高三 · 代数
如果函数 $y=f(x)$ 的导函数的图象如图所示, 给出下列判断:

(1)函数 $y=f(x)$ 在区间 $\left(-3,-\frac{1}{2}\right)$ 内单调递增;

(2)函数 $y=f(x)$ 在区间 $\left(-\frac{1}{2}, 3\right)$ 内单调递减;

(3)函数 $y=f(x)$ 在区间 $(4,5)$ 内单调递增;

(4) 当 $x=2$ 时, 函数 $y=f(x)$ 有极小值;

(5)当 $x=-\frac{1}{2}$ 时, 函数 $y=f(x)$ 有极大值.

则上述判断中正确的是( )
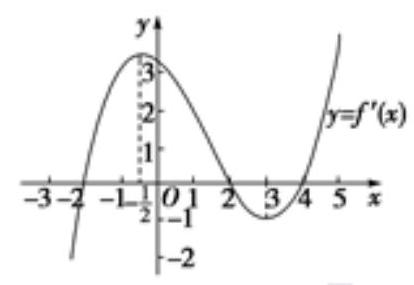
A. (1)(2)
B. (2)(3)
C. (3)(4)(5)
D. (3)
答案: D
解析: 对于(1), 函数 $\mathrm{y}=\mathrm{f}(\mathrm{x})$ 在区间 ( $-3,-\frac{1}{2}$ ) 内有增有减, 故(1)不正确;

对于(2), 函数 $y=f(x)$ 在区间 ( $\left.-\frac{1}{2}, 3\right)$ 有增有减, 故(2)不正确;
对于(3), 函数 $y=f(x)$ 当 $x \in(4,5)$ 时, 恒有 $\mathrm{f}^{\prime}(x)>0$. 故(3)正确;

对于(4), 当 $x=2$ 时, 函数 $y=f(x)$ 有极大值, 故(4)不正确;

对于(5), 当 $x=-\frac{1}{2}$ 时, $f^{\prime}(x) \neq 0$, 故(5)不正确.

故选 D.